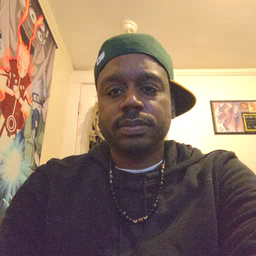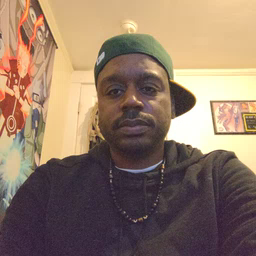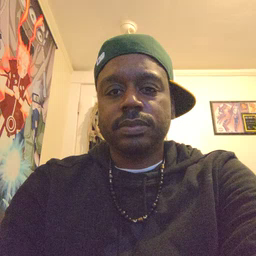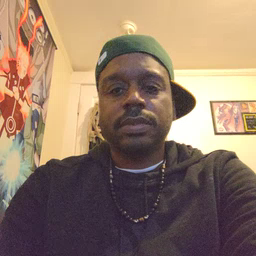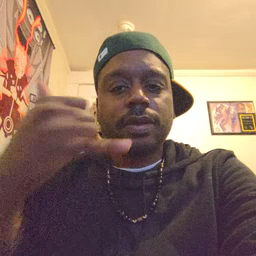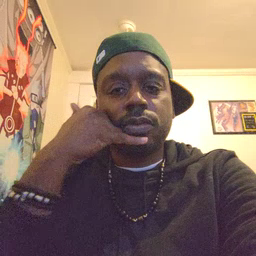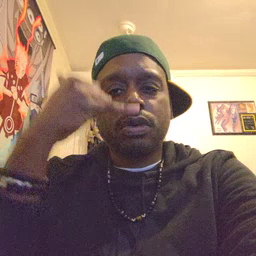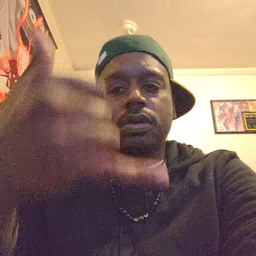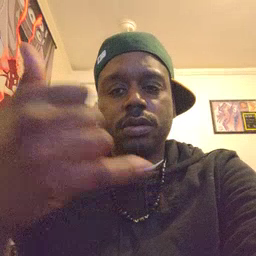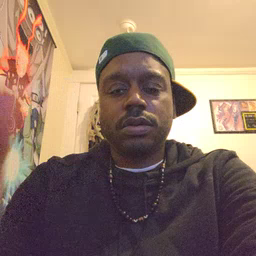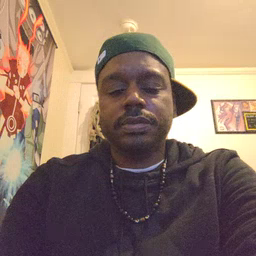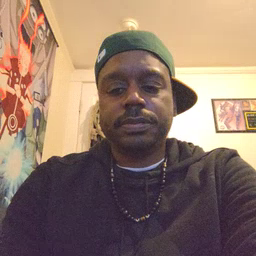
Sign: callonphone